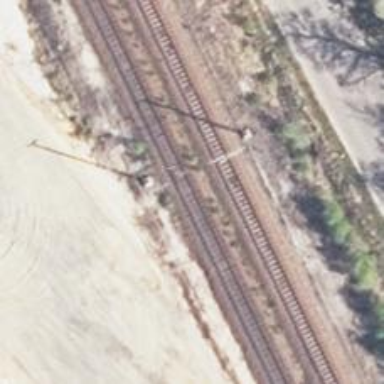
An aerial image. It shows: Abandoned railway track with electrified contact line. The track runs along embankment.